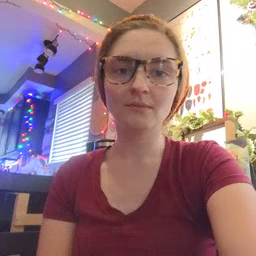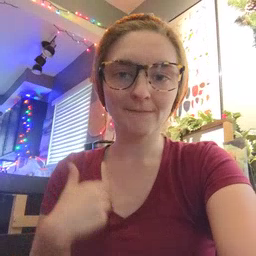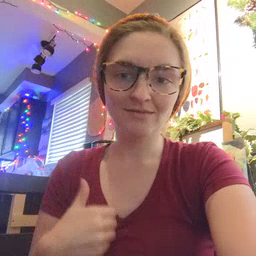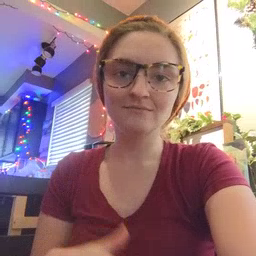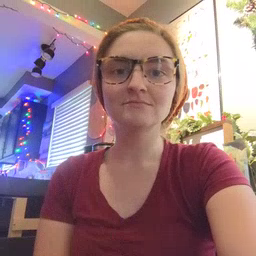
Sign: bath